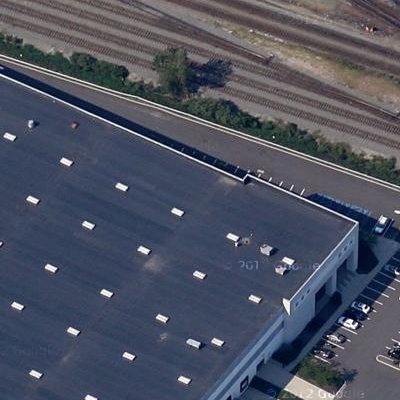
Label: cIndustry